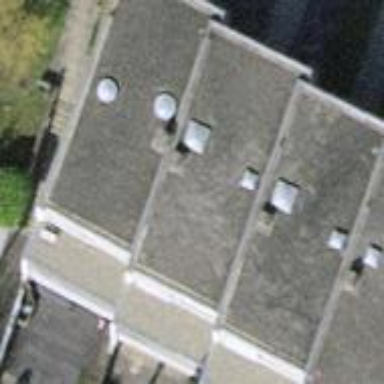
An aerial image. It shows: Terrace building.